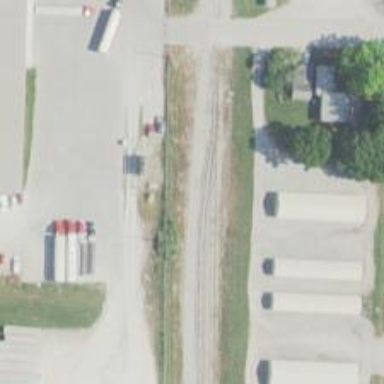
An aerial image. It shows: Railway spur service.